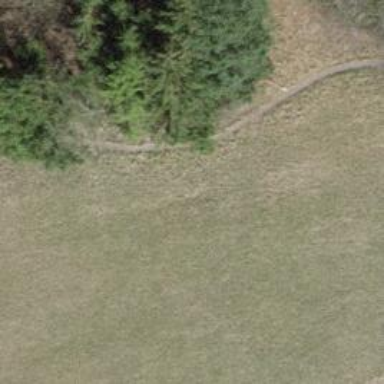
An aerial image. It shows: Gravel path.